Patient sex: F
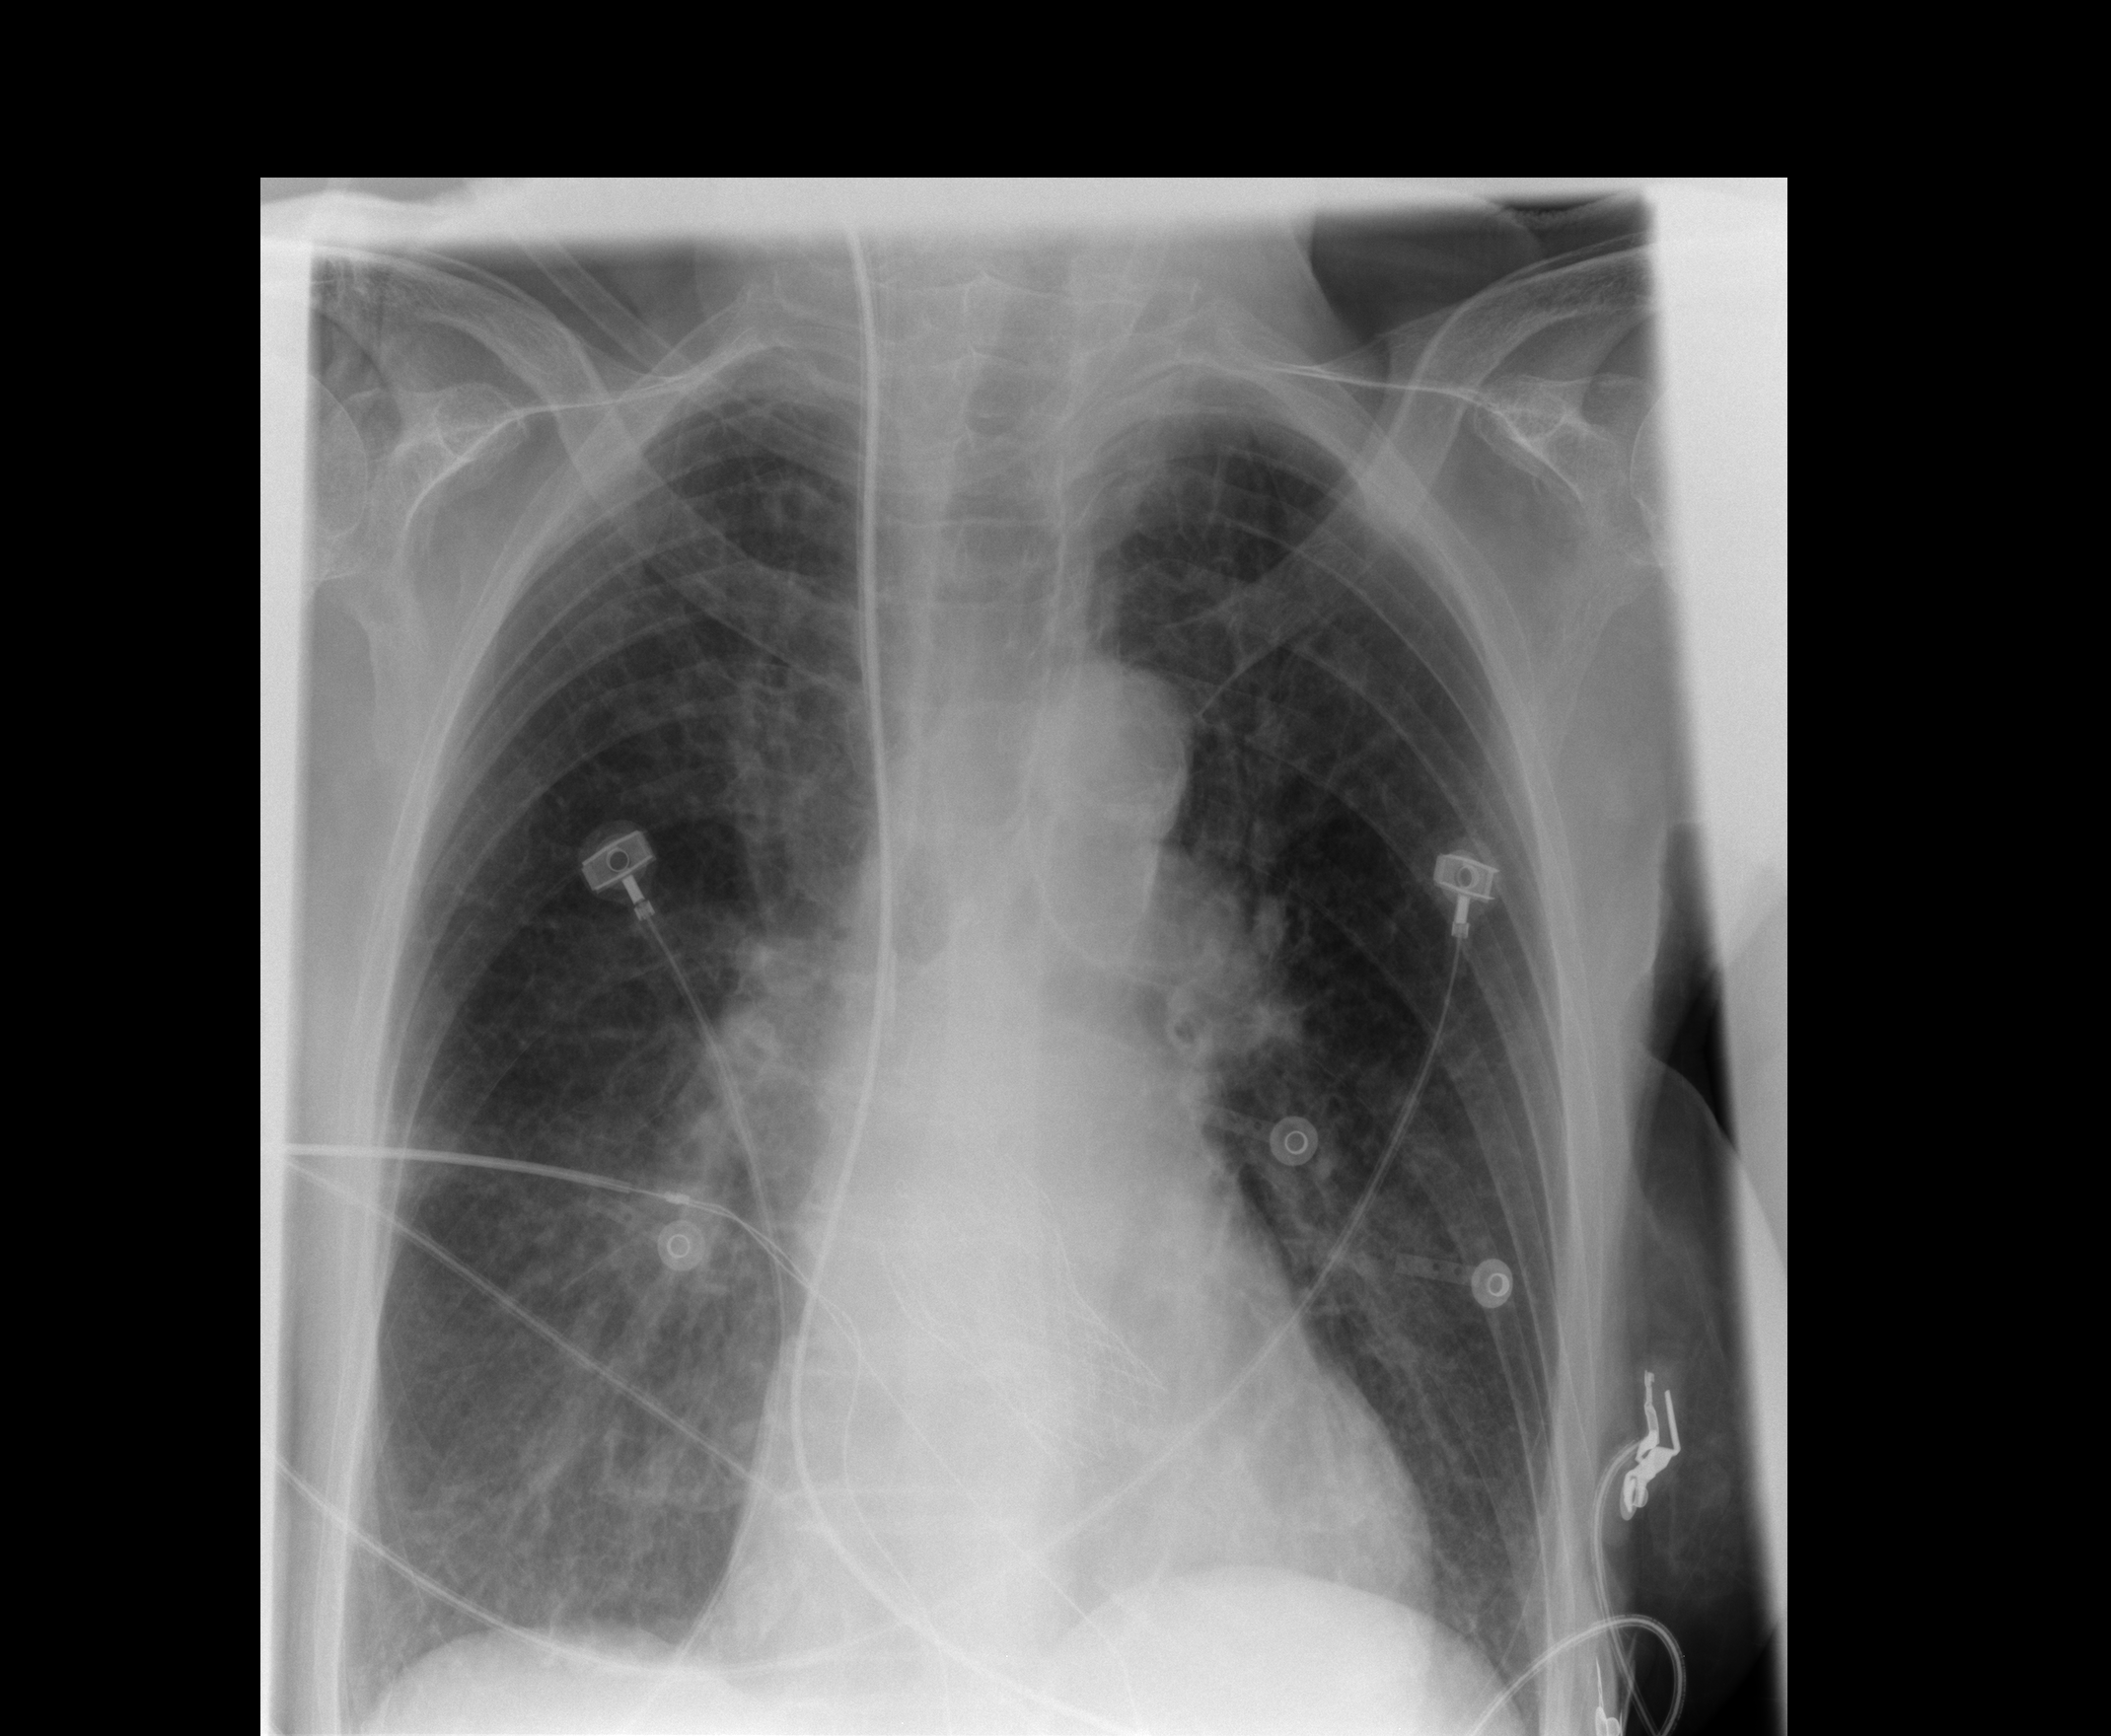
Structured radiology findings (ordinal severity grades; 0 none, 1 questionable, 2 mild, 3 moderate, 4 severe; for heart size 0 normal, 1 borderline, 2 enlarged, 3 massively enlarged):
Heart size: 0
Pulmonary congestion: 2
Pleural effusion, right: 0
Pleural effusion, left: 0
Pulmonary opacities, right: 0
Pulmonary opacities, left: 0
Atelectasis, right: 0
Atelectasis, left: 0